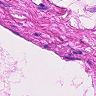
Metastatic tissue present: no